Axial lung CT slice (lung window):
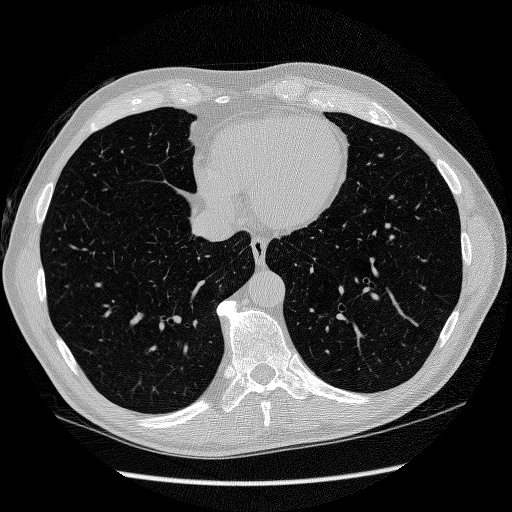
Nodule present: no